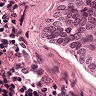
Metastatic tissue present: yes